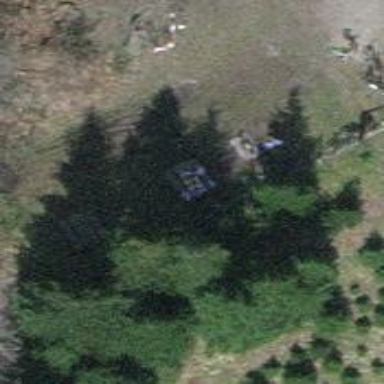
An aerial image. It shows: Picnic table located in leisure land area.